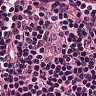
Metastatic tissue present: no